Question: I have two local plugin projects in eclipse, both maven projects.
1. AvgPowerTool
2. AvgPowerCommon
AvgPowerTool is dependent on AvgPowerCommon (It uses classes from AvgPowerCommon).
When I run the application and try to instantiate a class from AvgPowerCommon the application exits with an exception:
'''
java.lang.RuntimeException: No application id has been found.
'''
Above it, in the log I see:
'''
!ENTRY org.eclipse.equinox.app 0 0 2015-06-02 12:08:10.113
!MESSAGE Product AvgPowerTool.product could not be found.
!ENTRY AvgPowerTool 2 0 2015-06-02 12:08:10.164
!MESSAGE Could not resolve module: AvgPowerTool [208]
Unresolved requirement: Require-Bundle: AvgPowerCommon
'''
This is how the required plugins in AvgPowerTool's plugin.xml look:

What can I do to resolve this?
Thanks.
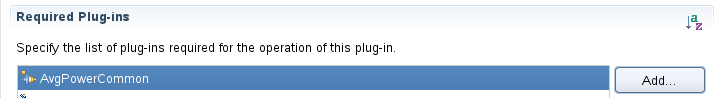
Answer: When running an RCP using 'Run > Eclipse Application' you need to make sure that all the required plugins are checked in the 'Run Configuration' for the application (on the Plugins tab).
If you subsequently build the RCP using an xxx.product file you must list all the required plugins (or features) in the product file.